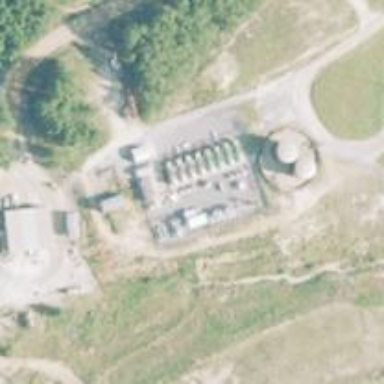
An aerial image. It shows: Generator for power supply.